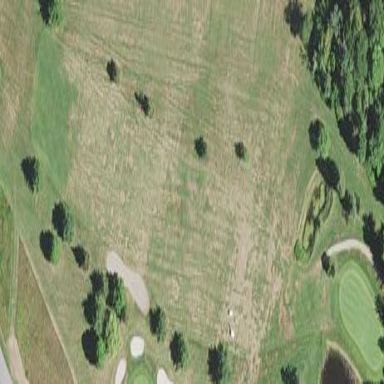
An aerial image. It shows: Well-maintained grassy area designated for golfing. It is mown fairway used for the sport of golf.